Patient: sex F, age 60
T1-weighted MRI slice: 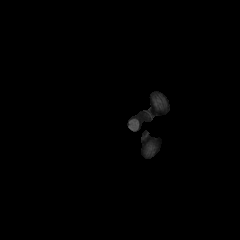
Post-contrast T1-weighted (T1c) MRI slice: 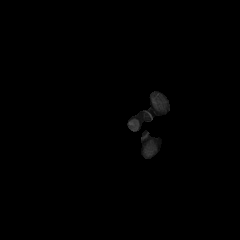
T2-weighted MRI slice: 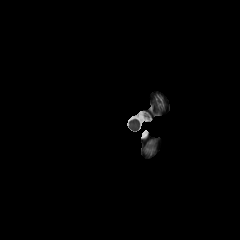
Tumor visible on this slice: no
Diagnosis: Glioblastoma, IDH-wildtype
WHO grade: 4